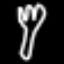
Label: fork